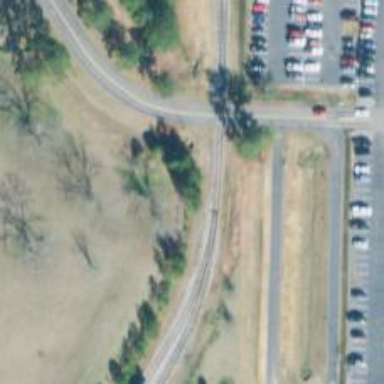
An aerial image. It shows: Railway spur service.